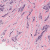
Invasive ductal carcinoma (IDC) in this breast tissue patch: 1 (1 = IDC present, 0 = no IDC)